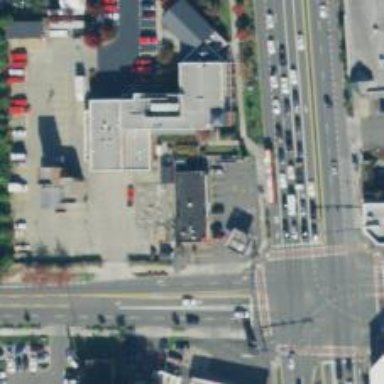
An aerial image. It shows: Convenience shop.